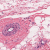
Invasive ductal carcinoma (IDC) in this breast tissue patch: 0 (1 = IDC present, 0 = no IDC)